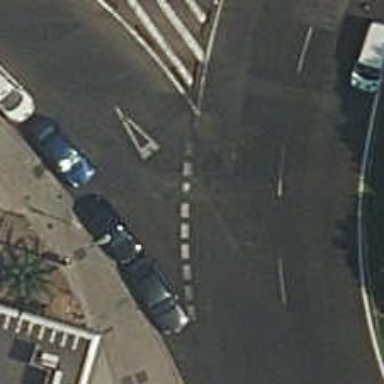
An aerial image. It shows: Road with "give way" sign.